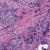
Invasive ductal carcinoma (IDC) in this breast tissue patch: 1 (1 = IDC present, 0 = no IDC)